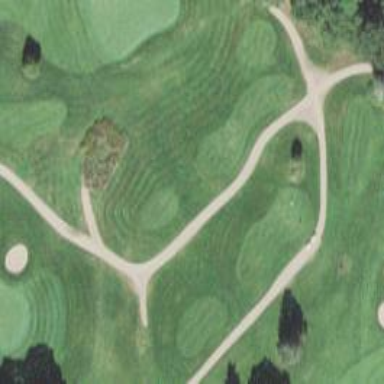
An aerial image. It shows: Path for golf carts.